Question: I only clicked the button once, but the output is 2. I wonder if there is something wrong with my condition in the while loop? Or should I use a different approach?
As you can see in the picture, I entered only one data, but the output, executes the conditions in
if and else;
'''
String pass = PF.getText();
String user = TF.getText();
Connection con = connect.getConnection();
Statement st;
ResultSet rs;
String query = "SELECT username, password FROM users";
try{
st = con.createStatement();
rs = st.executeQuery(query);
while(rs.next()){
if(user.equals(rs.getString(("username")))){
if(pass.equals(rs.getString(("password")))){
System.out.println("Logged In!");
}else{
System.out.println("Error");
}
}else{
System.out.println("Not in the database!");
}
}
st.close();
'''

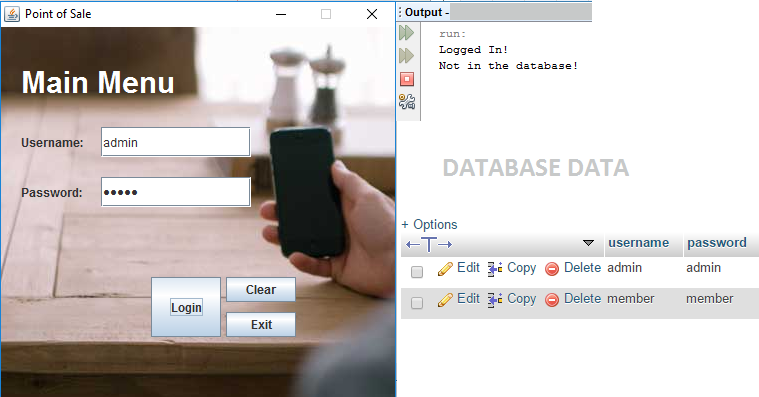
Answer: As per your table, you have two rows. And, you execute following query, it will return two rows.
'''
String query = "SELECT username, password FROM users";
'''
You could add username and password in 'where' clause instead.
'''
PreparedStatement stmt = connection.prepareStatement("SELECT username, password FROM users where username =? AND password=?");
stmt.setString(1, userid);
stmt.setString(2, pass);
'''
Better use 'PreparedStatement' to avoid any sql injection.